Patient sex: M
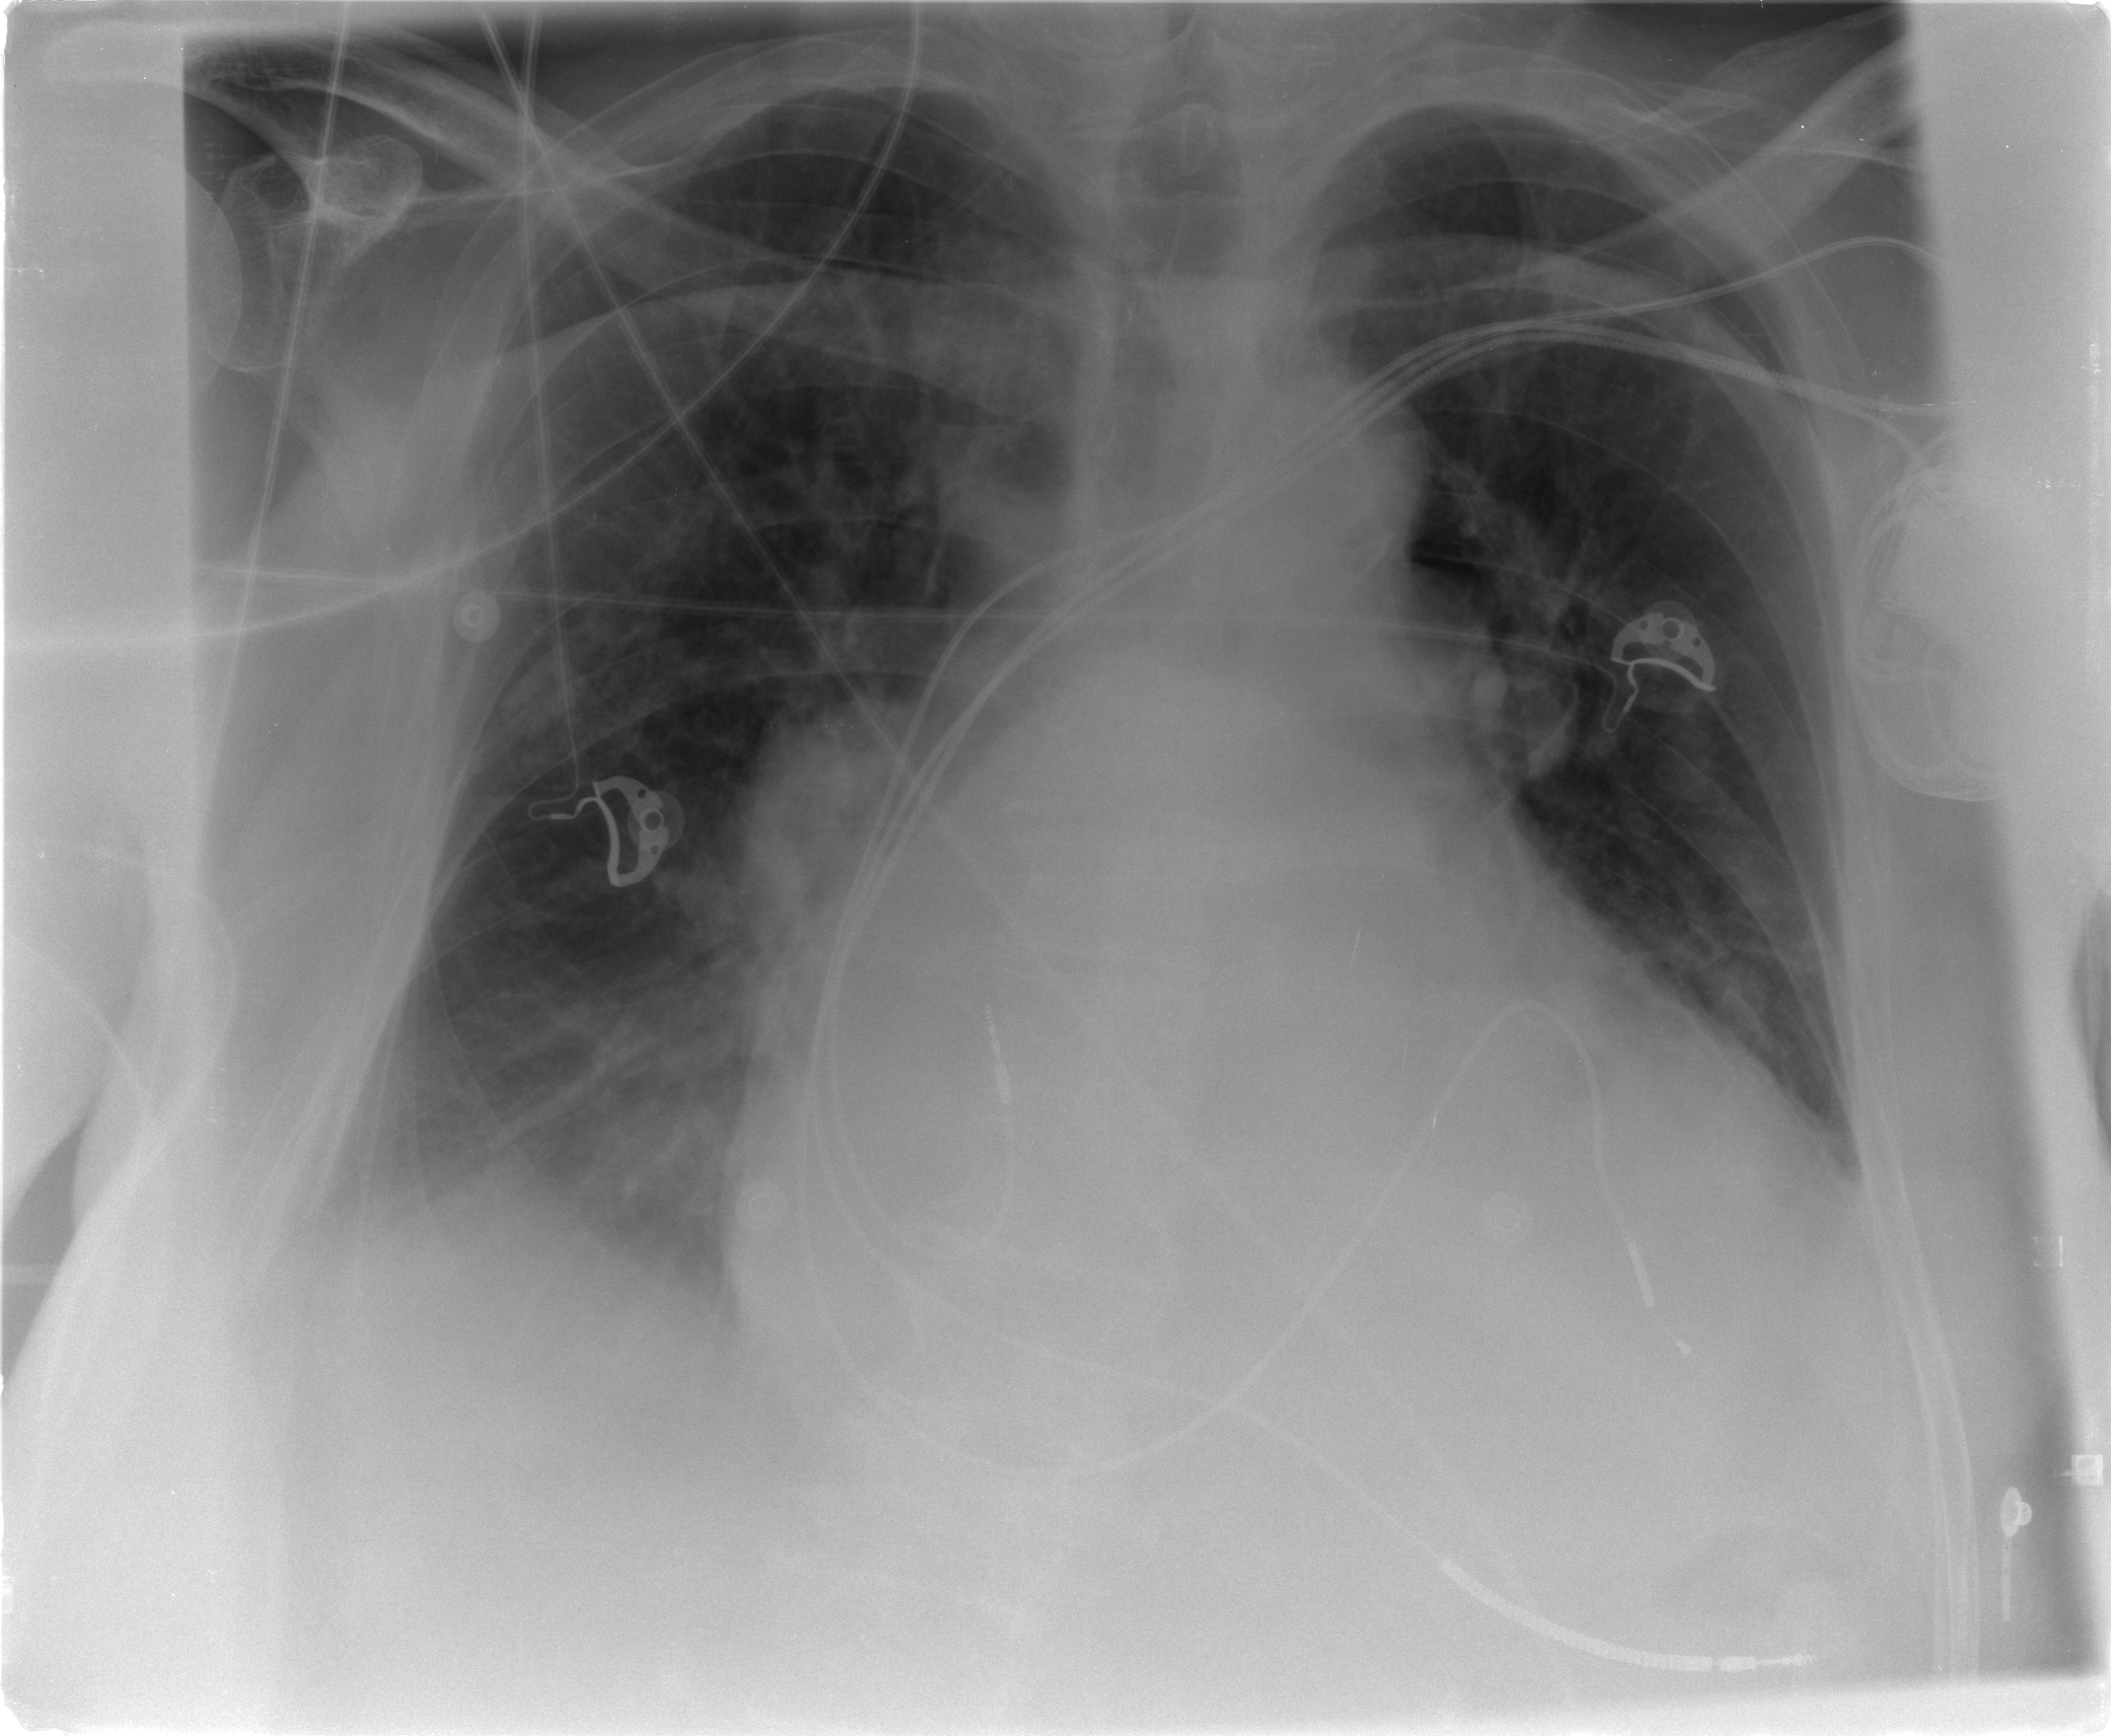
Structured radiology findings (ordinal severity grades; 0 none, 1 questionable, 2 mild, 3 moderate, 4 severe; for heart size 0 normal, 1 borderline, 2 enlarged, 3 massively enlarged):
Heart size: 2
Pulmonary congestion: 2
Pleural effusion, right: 2
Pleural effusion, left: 1
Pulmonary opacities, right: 0
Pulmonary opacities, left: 0
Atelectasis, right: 2
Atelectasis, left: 1